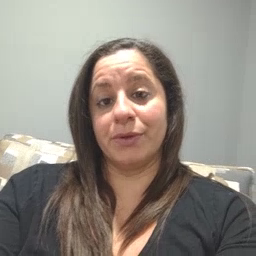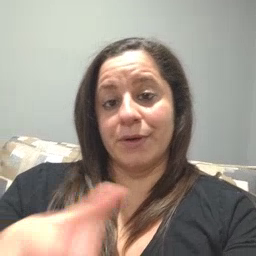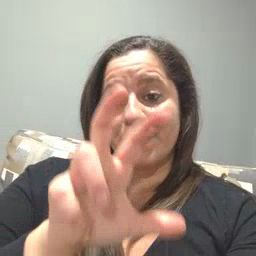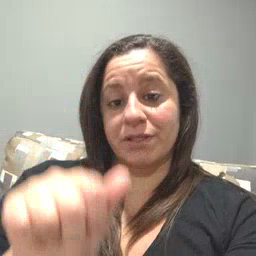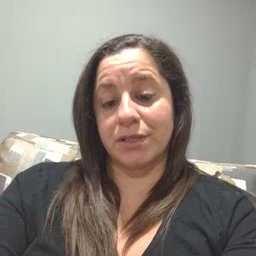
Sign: pizza